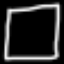
Label: square